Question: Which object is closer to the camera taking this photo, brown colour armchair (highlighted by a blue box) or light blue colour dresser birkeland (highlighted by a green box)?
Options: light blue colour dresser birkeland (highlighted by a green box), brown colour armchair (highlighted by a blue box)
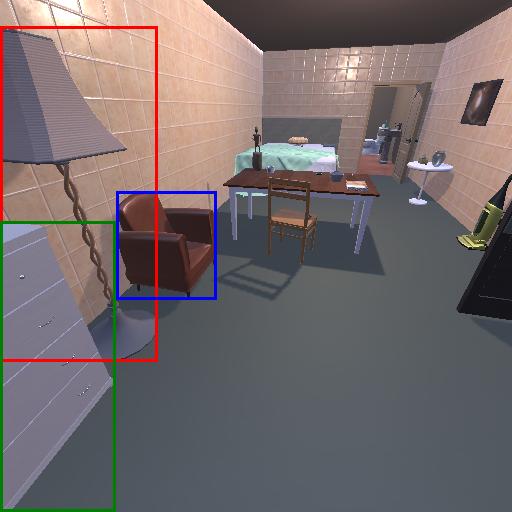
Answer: light blue colour dresser birkeland (highlighted by a green box)